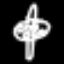
Label: airplane